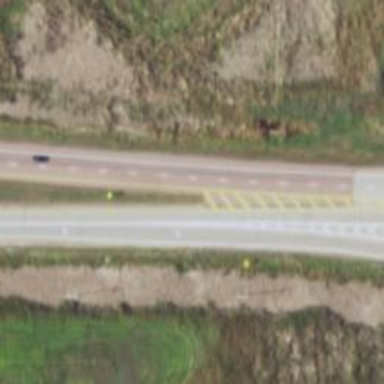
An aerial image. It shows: This image shows trunk highway that functions as expressway.